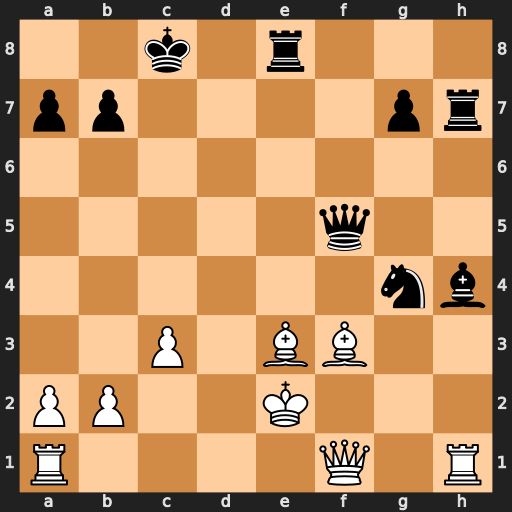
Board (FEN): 2k1r3/pp4pr/8/5q2/6nb/2P1BB2/PP2K3/R4Q1R
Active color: w
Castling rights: -
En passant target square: -
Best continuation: Bxb7+ Kxb7 Qxf5